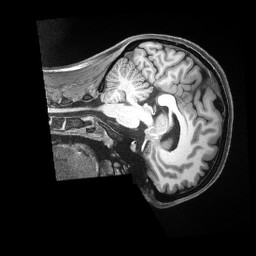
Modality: T1w
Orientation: sagittal
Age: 25
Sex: female
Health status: ill
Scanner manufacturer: siemens
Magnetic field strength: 3 T
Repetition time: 2.5 s
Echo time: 0.00181 s